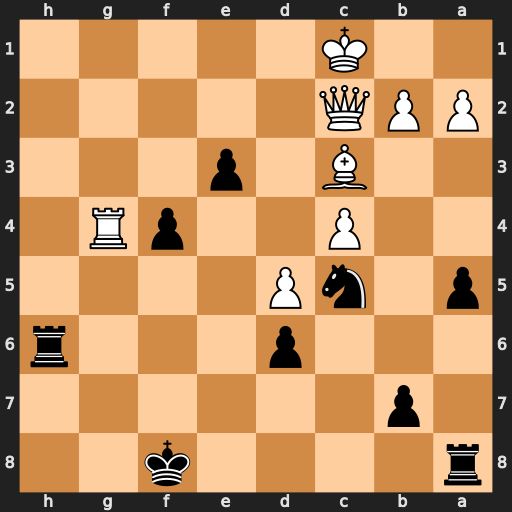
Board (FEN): r4k2/1p6/3p3r/p1nP4/2P2pR1/2B1p3/PPQ5/2K5
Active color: b
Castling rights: -
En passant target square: -
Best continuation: Rh1+ Qd1 Nd3+ Kc2 Rxd1